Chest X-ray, PA view. Patient: 64 years old, sex M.
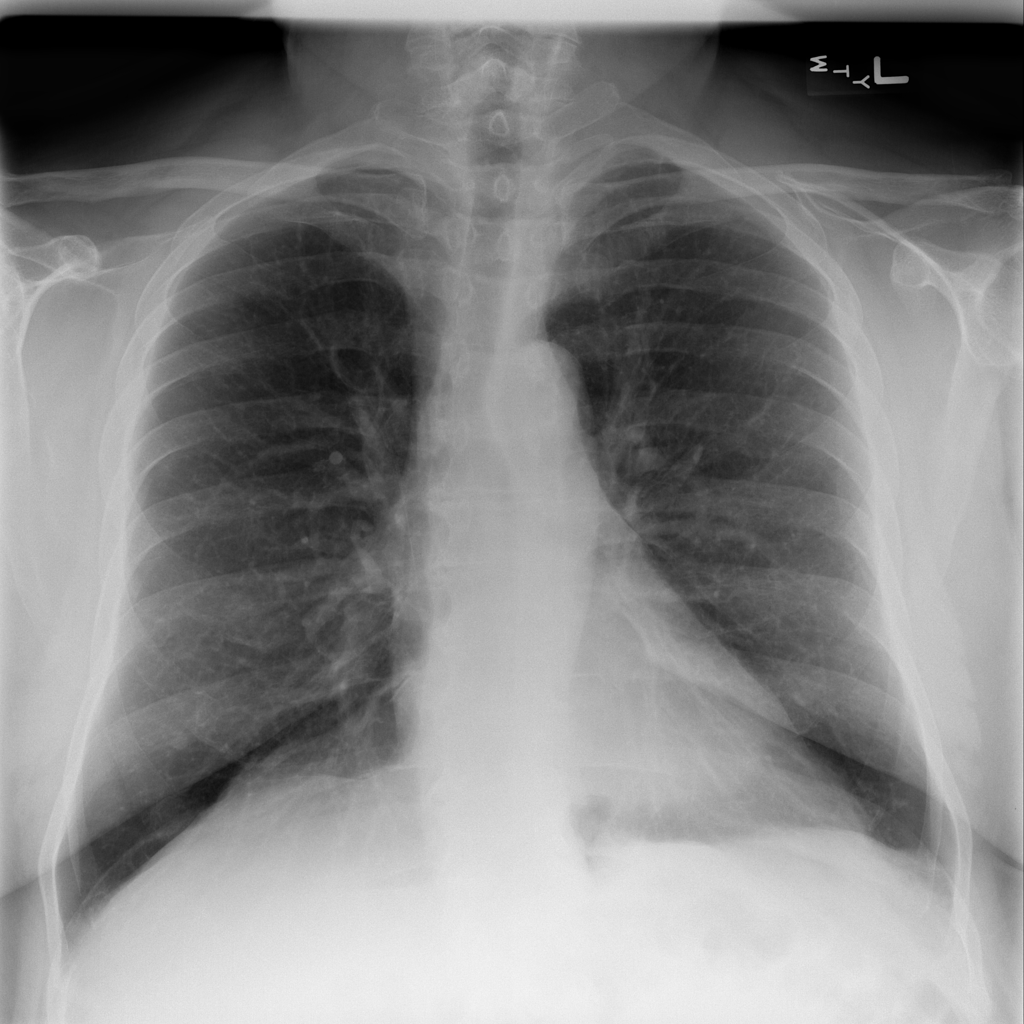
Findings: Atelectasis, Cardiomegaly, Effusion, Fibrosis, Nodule